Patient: sex M, age 56
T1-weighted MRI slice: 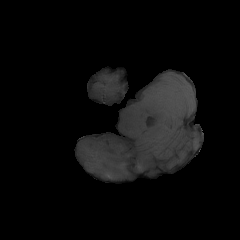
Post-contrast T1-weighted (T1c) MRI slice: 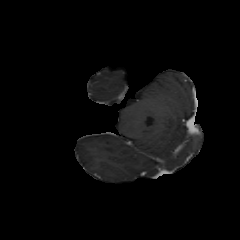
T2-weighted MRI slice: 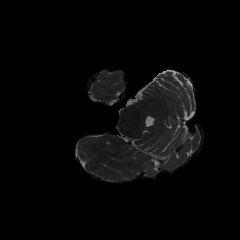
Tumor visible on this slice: no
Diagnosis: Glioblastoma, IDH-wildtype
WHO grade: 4